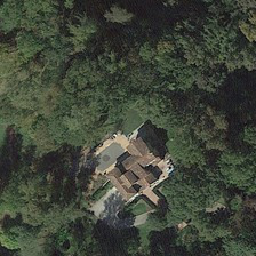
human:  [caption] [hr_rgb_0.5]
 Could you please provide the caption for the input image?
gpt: A large forest under the sun was exposed to the shadow.

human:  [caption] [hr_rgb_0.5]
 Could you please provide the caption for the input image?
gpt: In the sun, a large area of forest is exposed to the shadow.

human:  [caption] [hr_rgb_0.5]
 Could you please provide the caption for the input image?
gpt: There is a big villa and a road in the center.

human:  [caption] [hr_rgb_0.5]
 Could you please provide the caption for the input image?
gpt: under the sun a large area of forest has been exposed to the shade.

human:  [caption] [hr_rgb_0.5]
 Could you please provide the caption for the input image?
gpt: There is a big villa and a path in the middle.